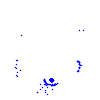
Particle: pion